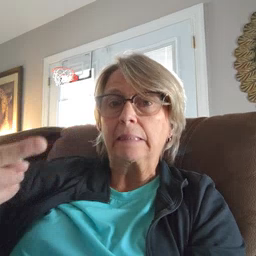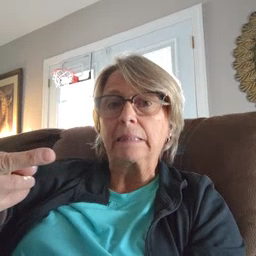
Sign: see